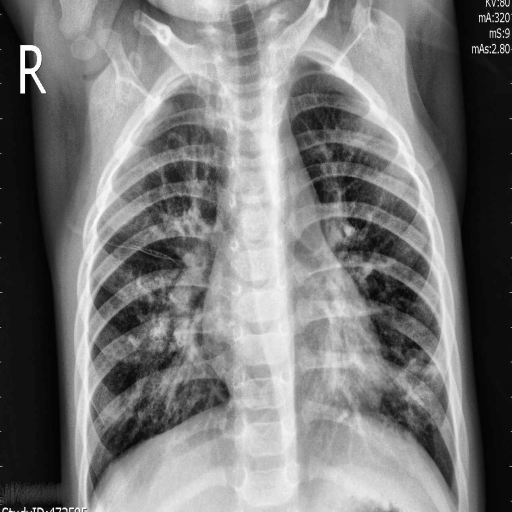
Finding: PNEUMONIA